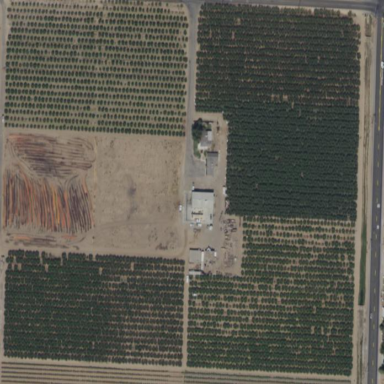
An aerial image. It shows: Orchard.